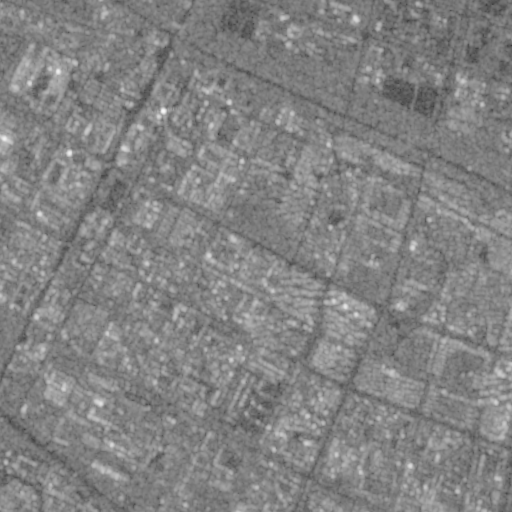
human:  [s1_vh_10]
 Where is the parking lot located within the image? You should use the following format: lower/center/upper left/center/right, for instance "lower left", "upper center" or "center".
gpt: The parking lot is located in the center right of the image.
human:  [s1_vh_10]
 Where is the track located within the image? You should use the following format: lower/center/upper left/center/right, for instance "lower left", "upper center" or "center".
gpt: The track is located in the center right of the image.
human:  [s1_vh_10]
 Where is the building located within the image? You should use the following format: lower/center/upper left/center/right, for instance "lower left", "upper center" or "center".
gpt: There is no building in the image.

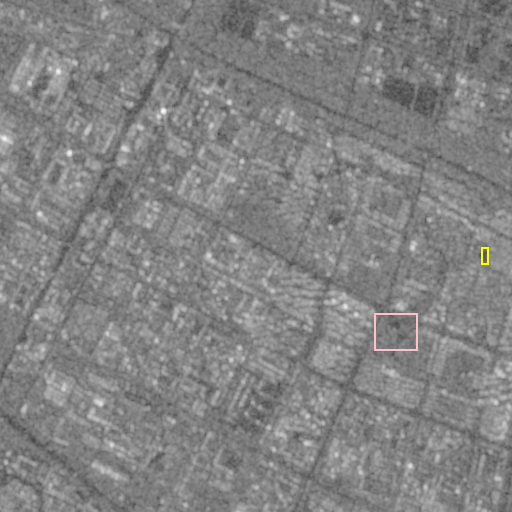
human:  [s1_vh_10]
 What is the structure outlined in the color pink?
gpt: The structure outlined in pink is a park.
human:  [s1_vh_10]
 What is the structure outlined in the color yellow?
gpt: The structure outlined in yellow is a track.
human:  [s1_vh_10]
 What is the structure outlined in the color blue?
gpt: There is no blue outline.